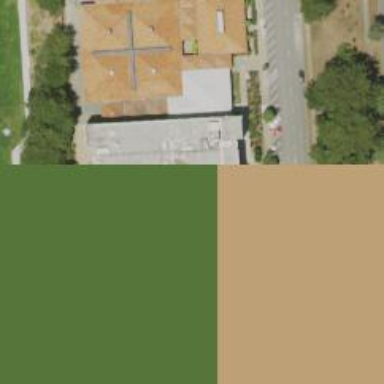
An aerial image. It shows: School.